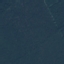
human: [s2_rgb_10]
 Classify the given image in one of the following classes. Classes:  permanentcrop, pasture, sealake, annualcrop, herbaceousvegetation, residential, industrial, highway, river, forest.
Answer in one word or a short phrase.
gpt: Forest